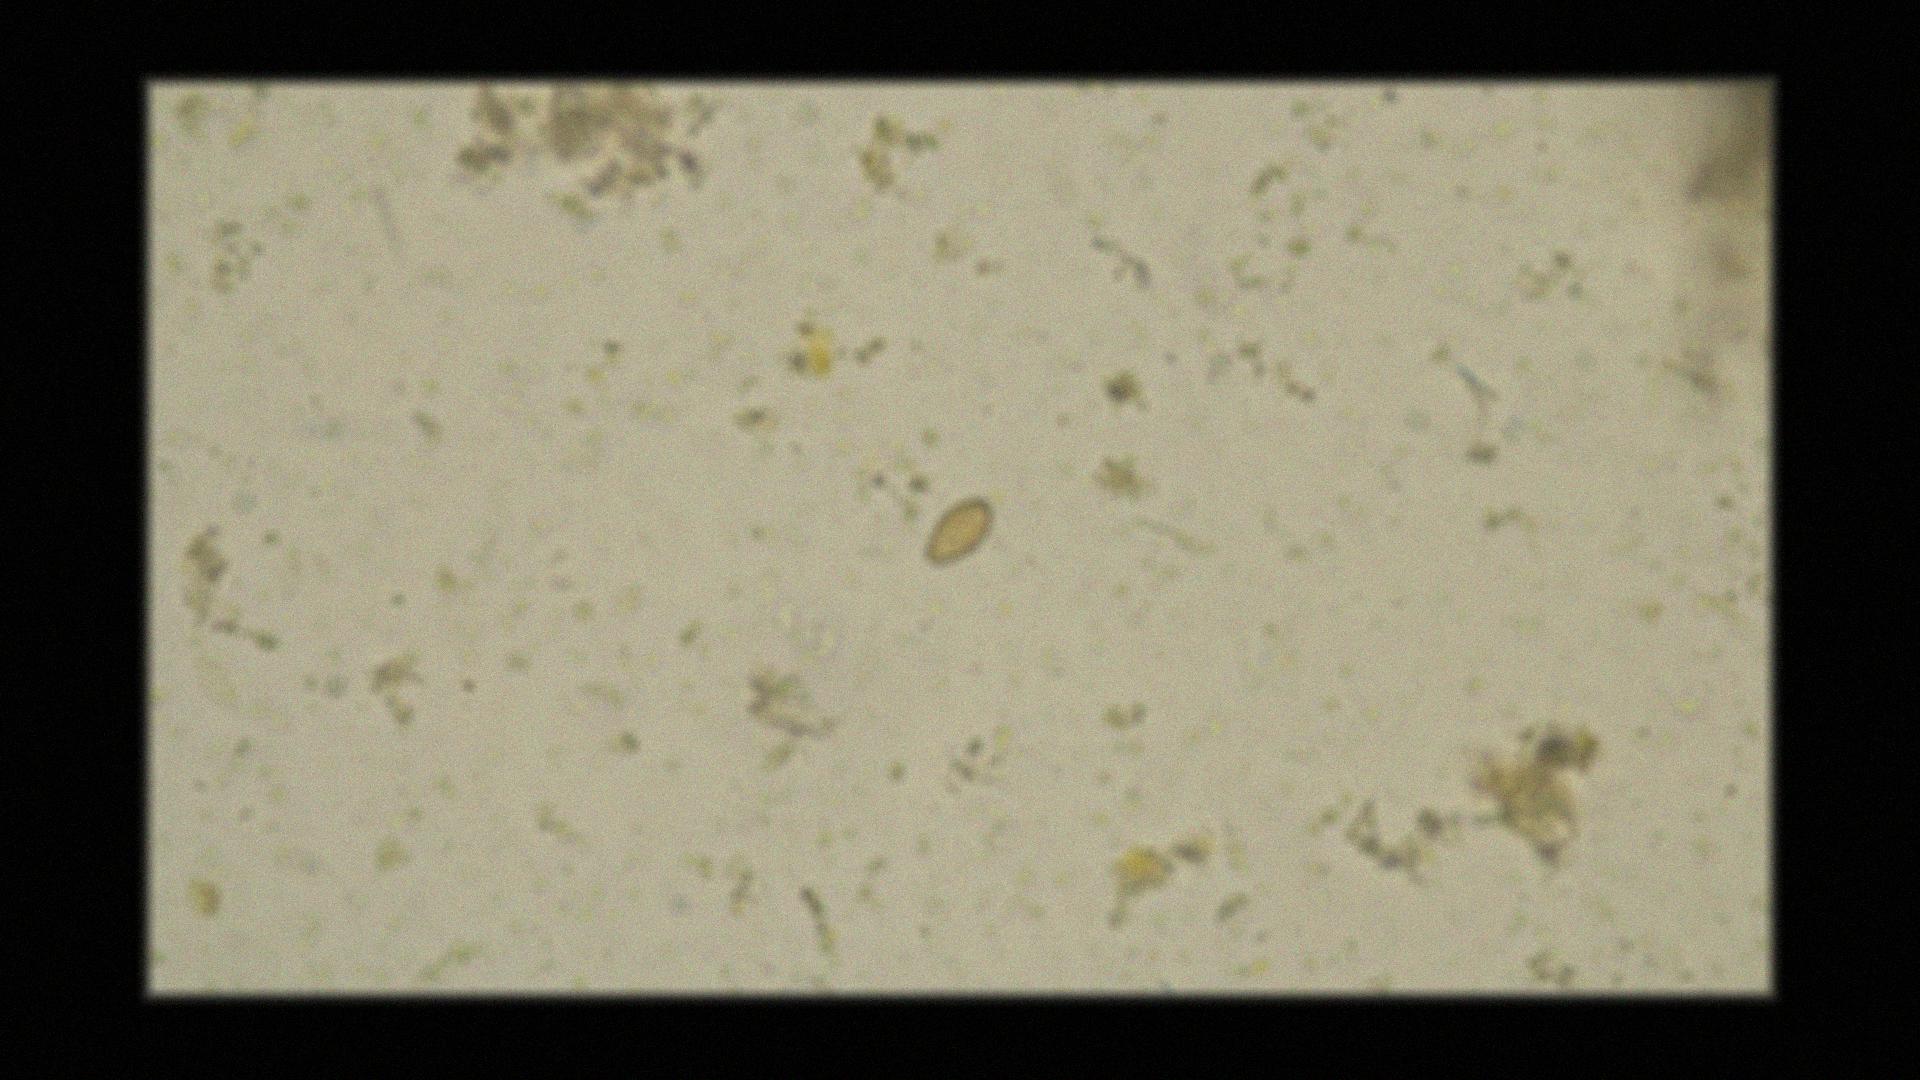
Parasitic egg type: Opisthorchis viverrine